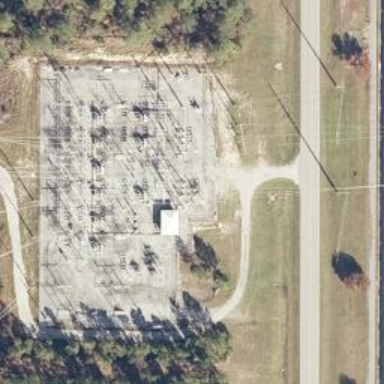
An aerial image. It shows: Switch used for power control.